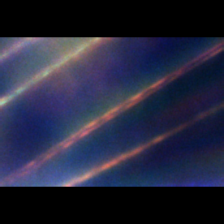
Taxon: Diatom_aggregate
Group: Diatoms